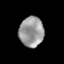
Tissue: prostate
Cell type: T cells
Senescence score: 0.2528
Nuclear area (px): 724
Mean DAPI intensity: 152.138